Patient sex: M
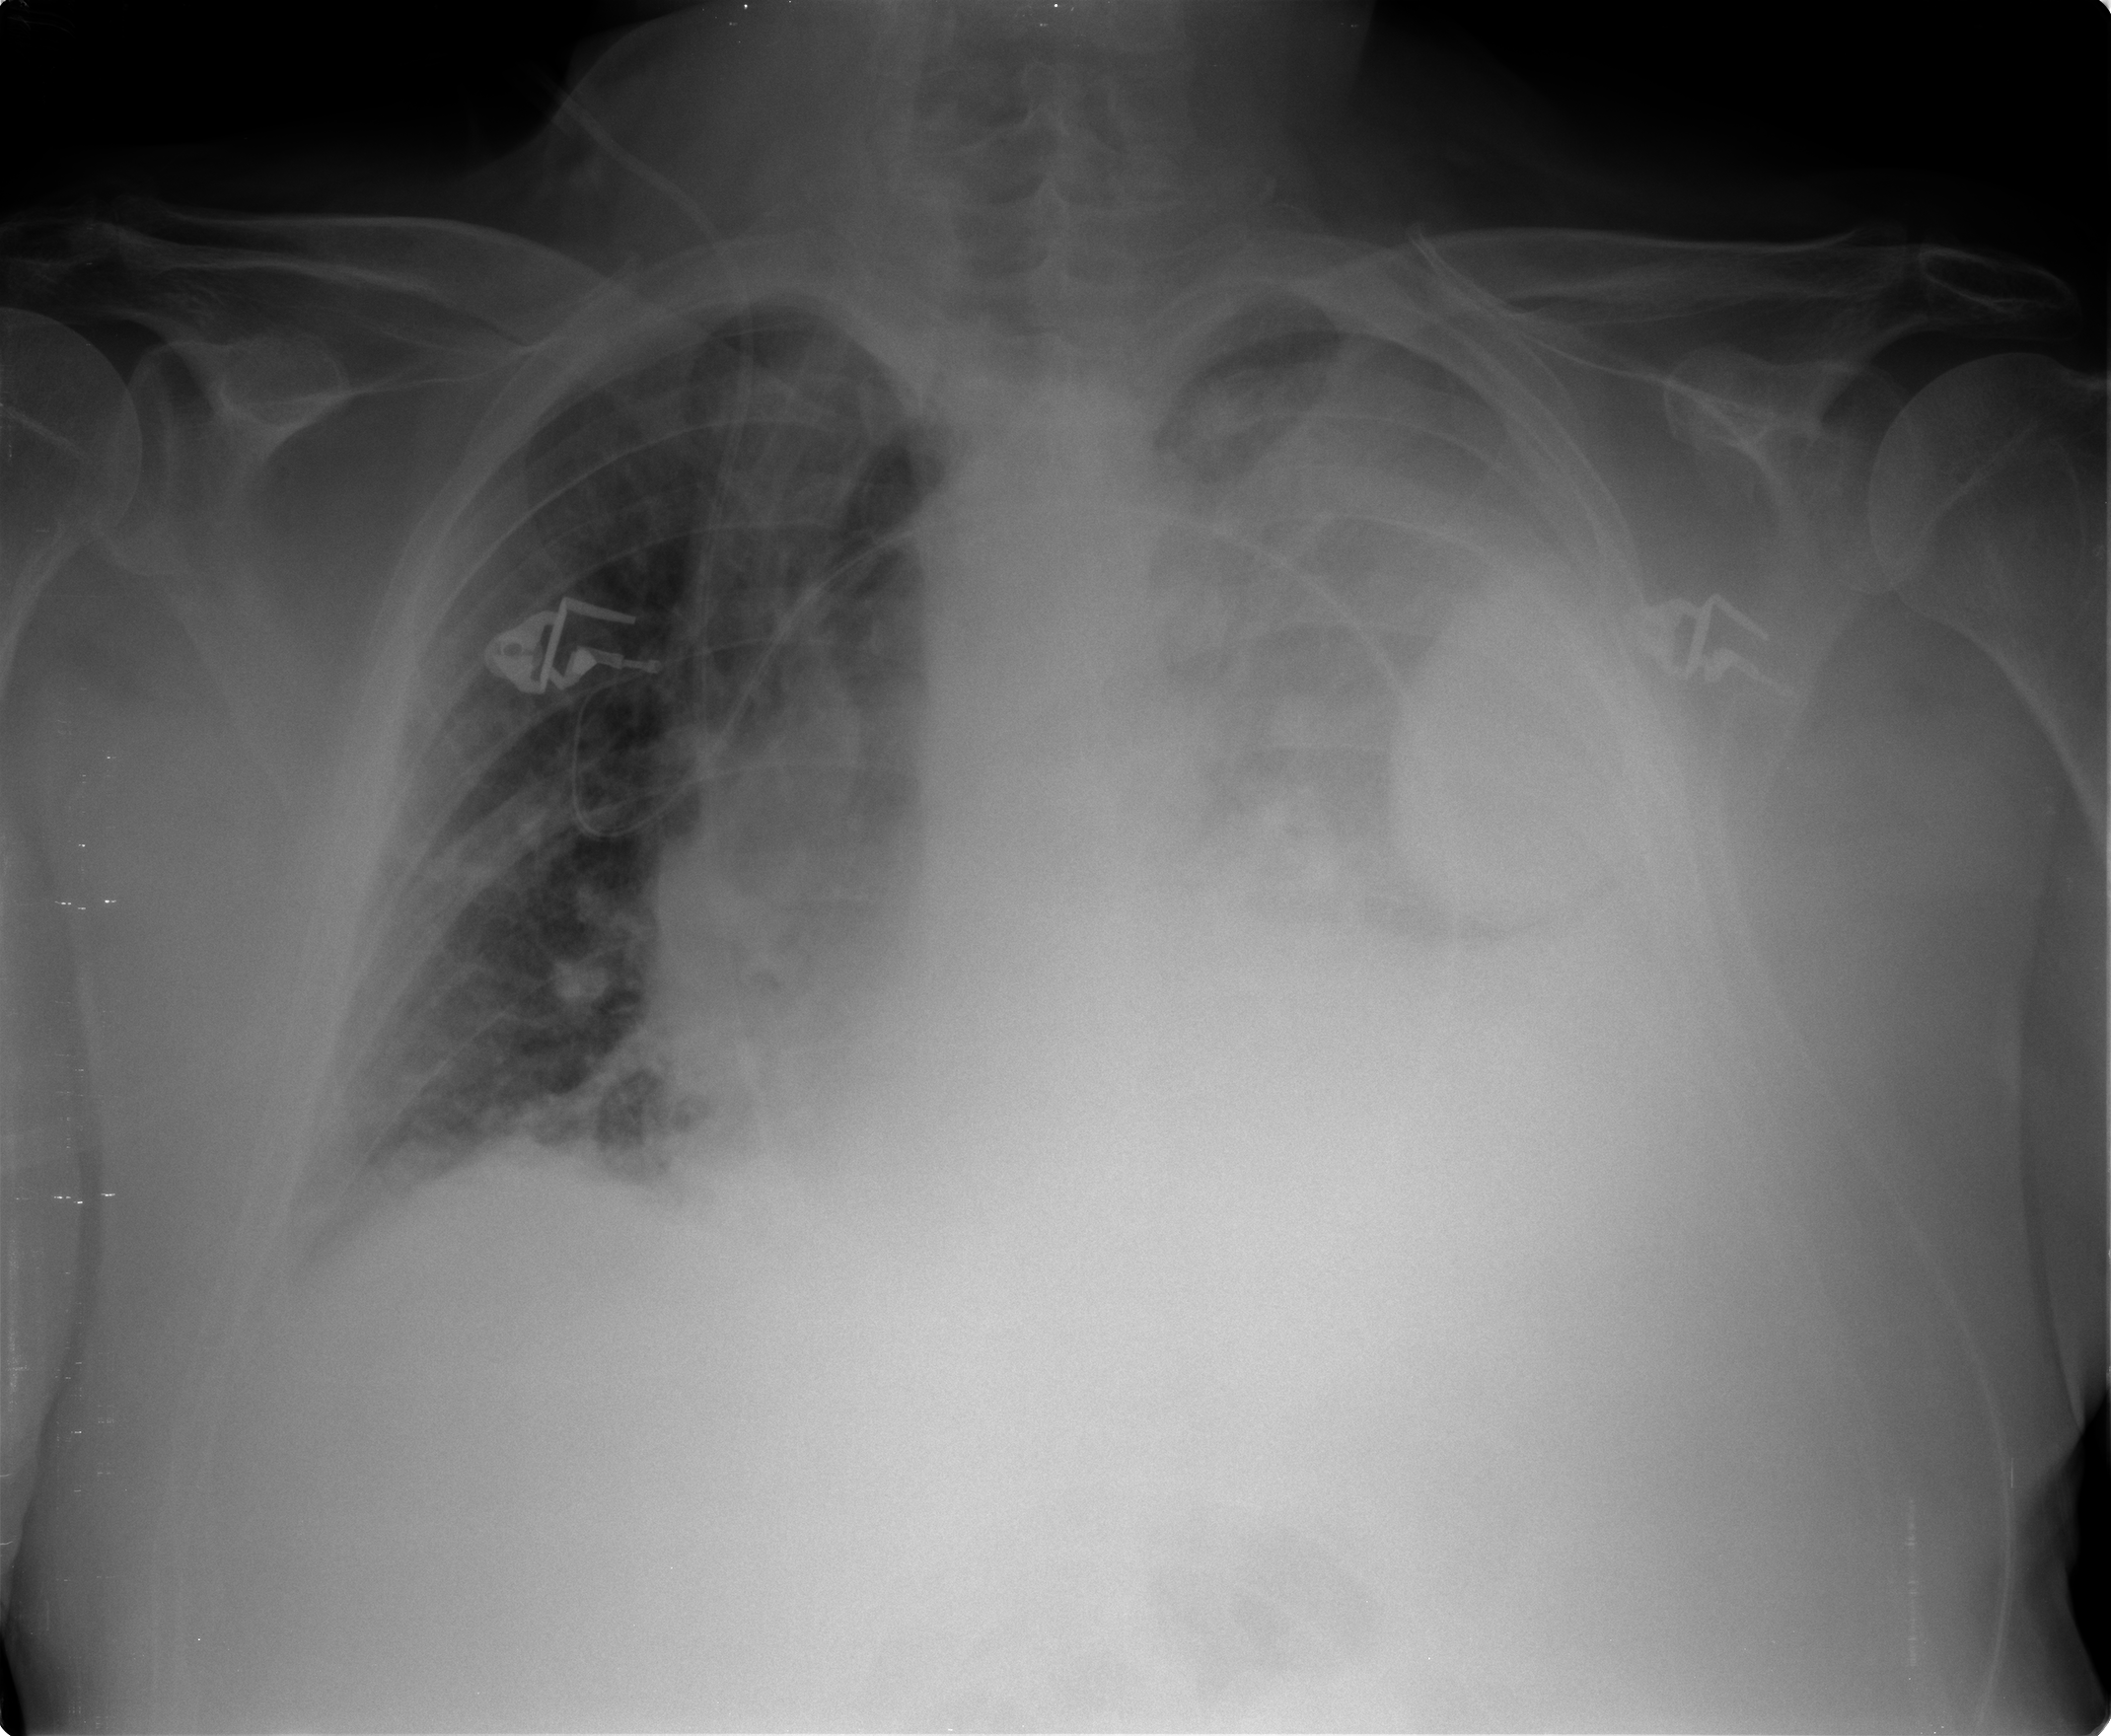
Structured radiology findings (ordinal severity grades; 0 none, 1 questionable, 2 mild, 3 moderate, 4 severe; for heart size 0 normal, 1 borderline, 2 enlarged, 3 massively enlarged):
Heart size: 3
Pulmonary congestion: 2
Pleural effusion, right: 2
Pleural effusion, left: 4
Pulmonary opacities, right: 0
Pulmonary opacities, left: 1
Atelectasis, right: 2
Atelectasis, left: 3